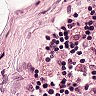
Metastatic tissue present: no